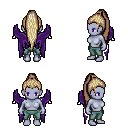
a pixel art fantasy rpg character, female body template, dark elf, purple skin, purple wings, teal pants, white blonde extra-long topknot hairstyle, four views (front, back, left, right), 2x2 character sprite sheet, small pixel art, hard edges, no anti-aliasing